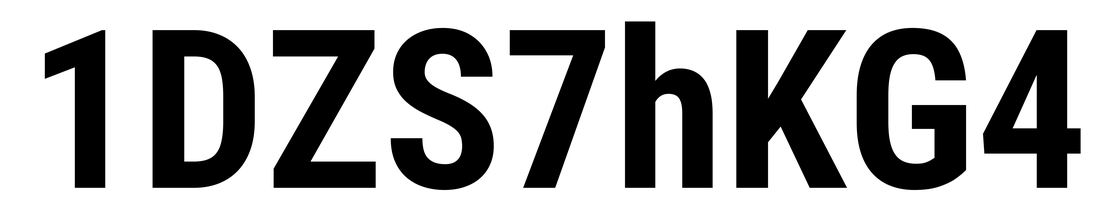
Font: Roboto_Condensed_Bold